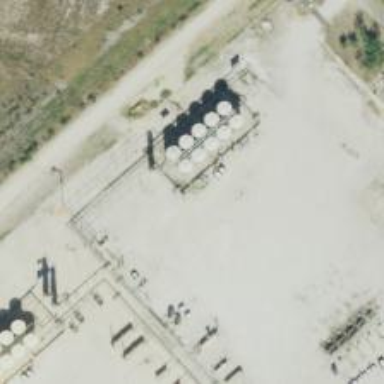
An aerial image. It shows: Storage tank that is man-made.